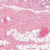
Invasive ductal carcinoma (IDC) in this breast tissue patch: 0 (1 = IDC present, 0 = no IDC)